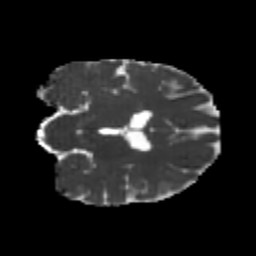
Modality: MD
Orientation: coronal
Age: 25
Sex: male
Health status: healthy
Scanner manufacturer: philips
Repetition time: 7.391 s
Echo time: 0.08599 s